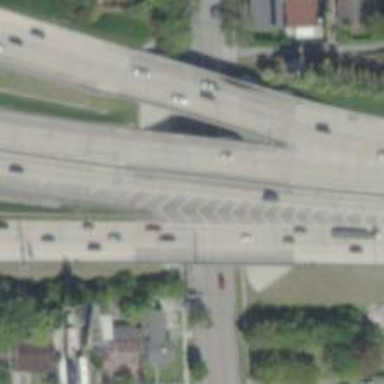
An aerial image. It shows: Bridge over motorway.